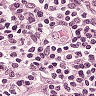
Metastatic tissue present: no